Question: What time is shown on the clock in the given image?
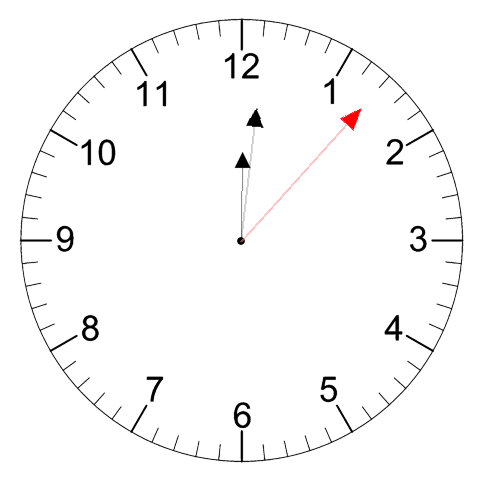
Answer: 12:01:07